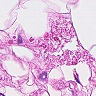
Metastatic tissue present: no